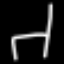
Label: chair